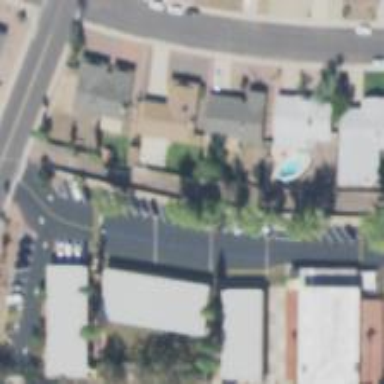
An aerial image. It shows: Alleyway designated as service road.